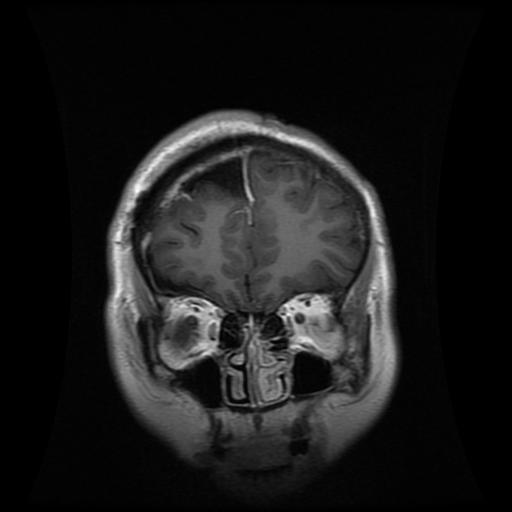
Label: glioma